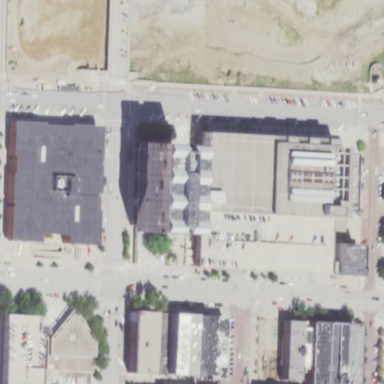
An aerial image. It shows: Hotel building.